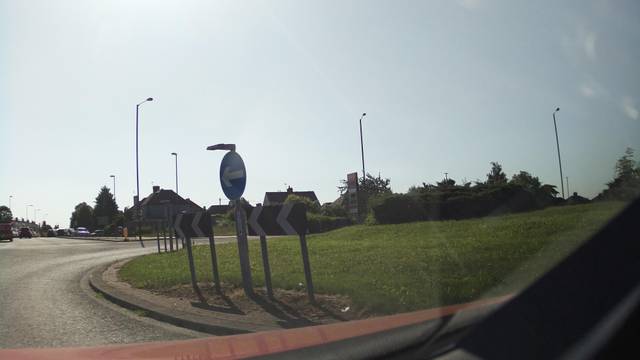
Region: United Kingdom
Coordinates: 52.896, -1.472